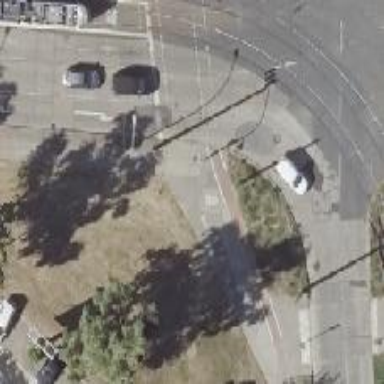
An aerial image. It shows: Paved path with concrete cycleway and sidewalk.